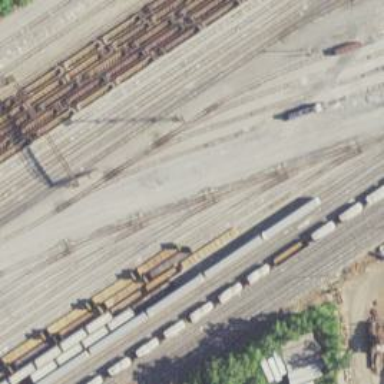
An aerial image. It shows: Railway yard.